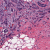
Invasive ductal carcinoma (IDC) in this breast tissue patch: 1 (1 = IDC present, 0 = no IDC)